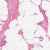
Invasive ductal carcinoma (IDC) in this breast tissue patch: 0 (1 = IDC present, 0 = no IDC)